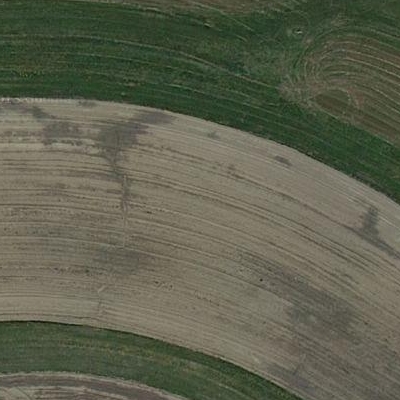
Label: bField